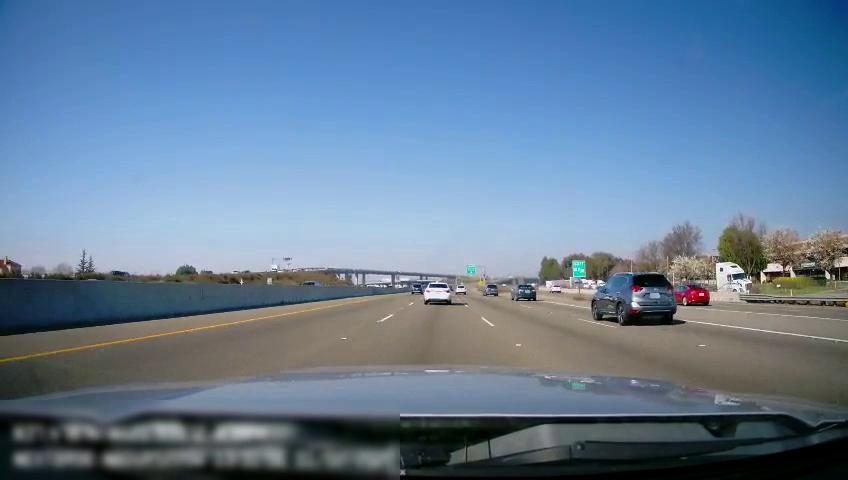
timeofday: Day
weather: Sunny
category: Vehicles | SUV
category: Drivable Space
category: Drivable Space
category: Vehicles | Truck
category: Vehicles | Car
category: Vehicles | Car
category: Vehicles | SUV
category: Vehicles | Car
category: Vehicles | SUV
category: Vehicles | SUV
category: Vehicles | SUV
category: Vehicles | Car
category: Lanes | Alternate Lane
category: Lanes | Alternate Lane
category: Lanes | Alternate Lane
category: Lanes | Alternate Lane
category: Lanes | Current Lane
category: Lanes | Current Lane
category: Lanes | Alternate Lane
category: Lanes | Alternate Lane
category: Traffic | Signs
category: Traffic | Signs